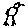
Label: bird